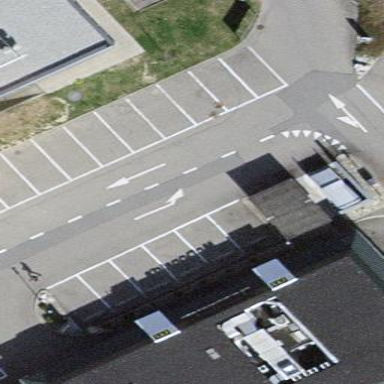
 paved with asphalt. It is designated for roadside parking."